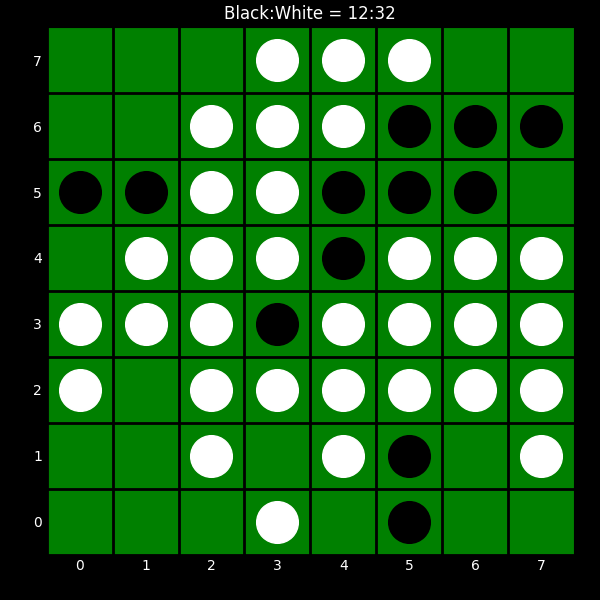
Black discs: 12
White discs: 32